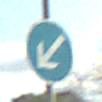
Verkehrszeichen: VorgeschriebeneVorbeifahrtLinks
Umgebung: Outdoor, RoadRail
Tageszeit: MorningAfternoon
Wetter: PartlyCloudy
Licht: Natural
Jahreszeit: NotSpecified
Kontrast: HighContrast